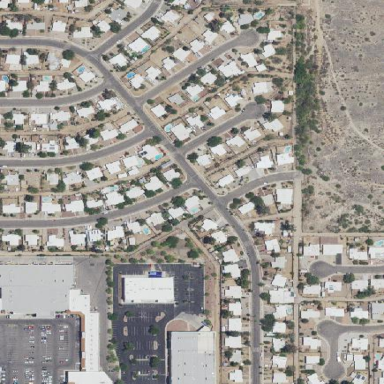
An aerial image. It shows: Residential area.